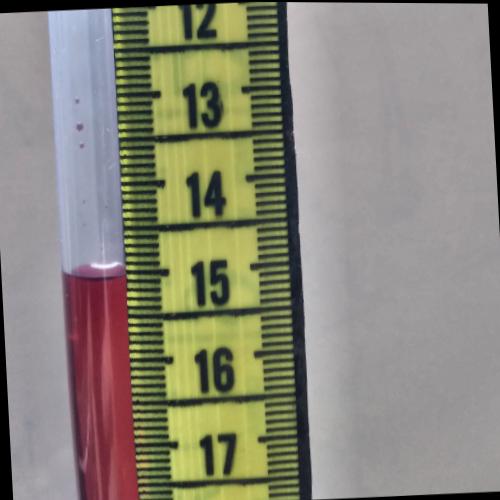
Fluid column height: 15.0 cm